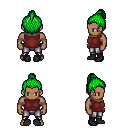
a pixel art fantasy rpg character, male body template, human, dark skin, maroon sleeveless shirt, metal pants, green short topknot hairstyle, black shoes, four views (front, back, left, right), 2x2 character sprite sheet, small pixel art, hard edges, no anti-aliasing